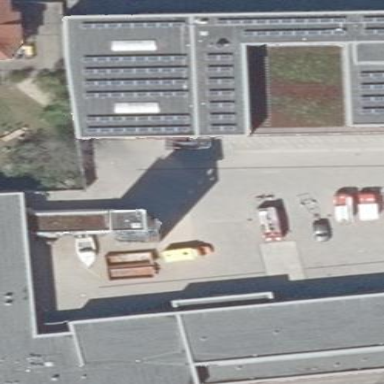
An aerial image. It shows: Fire station with flat roof.